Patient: sex M, age 42
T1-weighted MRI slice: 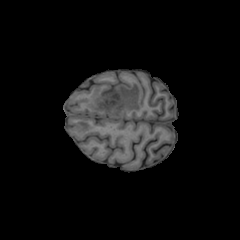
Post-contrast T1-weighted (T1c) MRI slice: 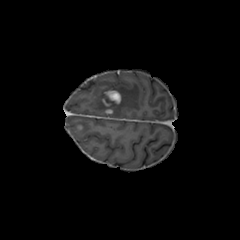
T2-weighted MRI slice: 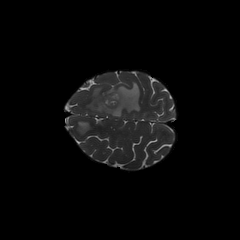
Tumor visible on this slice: yes
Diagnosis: Glioblastoma, IDH-wildtype
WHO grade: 4